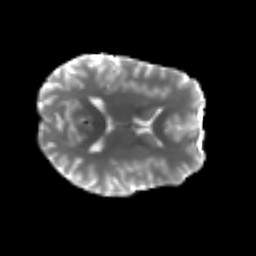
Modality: T2w
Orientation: axial
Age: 24
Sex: female
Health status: ill
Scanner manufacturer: siemens
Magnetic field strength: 3 T
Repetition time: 6.5 s
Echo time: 0.062 s